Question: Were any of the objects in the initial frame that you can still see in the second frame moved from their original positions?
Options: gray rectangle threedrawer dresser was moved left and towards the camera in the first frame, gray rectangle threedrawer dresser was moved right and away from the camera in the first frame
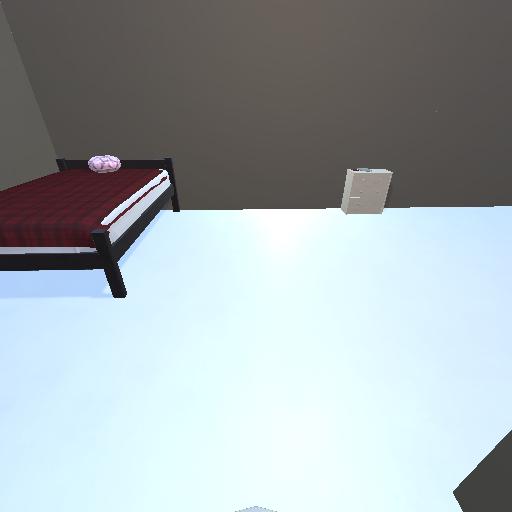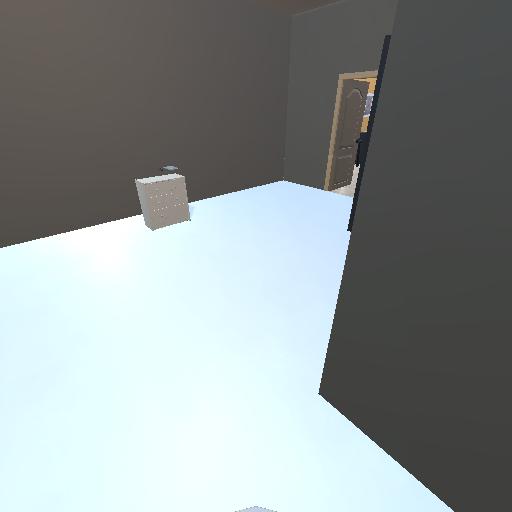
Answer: gray rectangle threedrawer dresser was moved left and towards the camera in the first frame